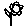
Label: flower